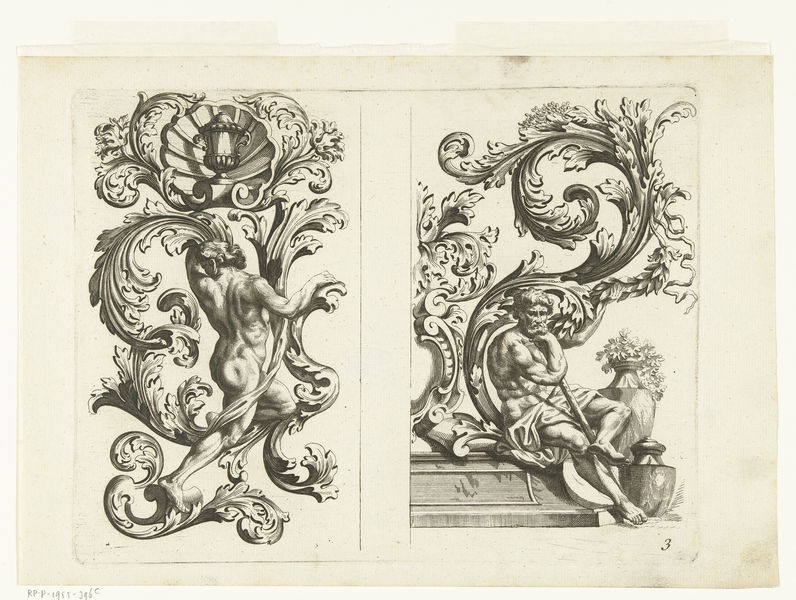
Titel: Naakte man en zittende man met bladranken
Künstler: Suzanne Maria von Sandrart
Standort: Amsterdam
Institution: Rijksmuseum
Schlagwörter: akt, blätter, gemälde, körper, mann, nackt, schatten, sitzen, männer, rücken, zeichnung, blüten, ornament, bart, anatomie, sockel, stein, person, stock, ranken, vase, muskeln, ornamente, gefäß, buch, seite, denker, muschel, lebewesen, 3, po